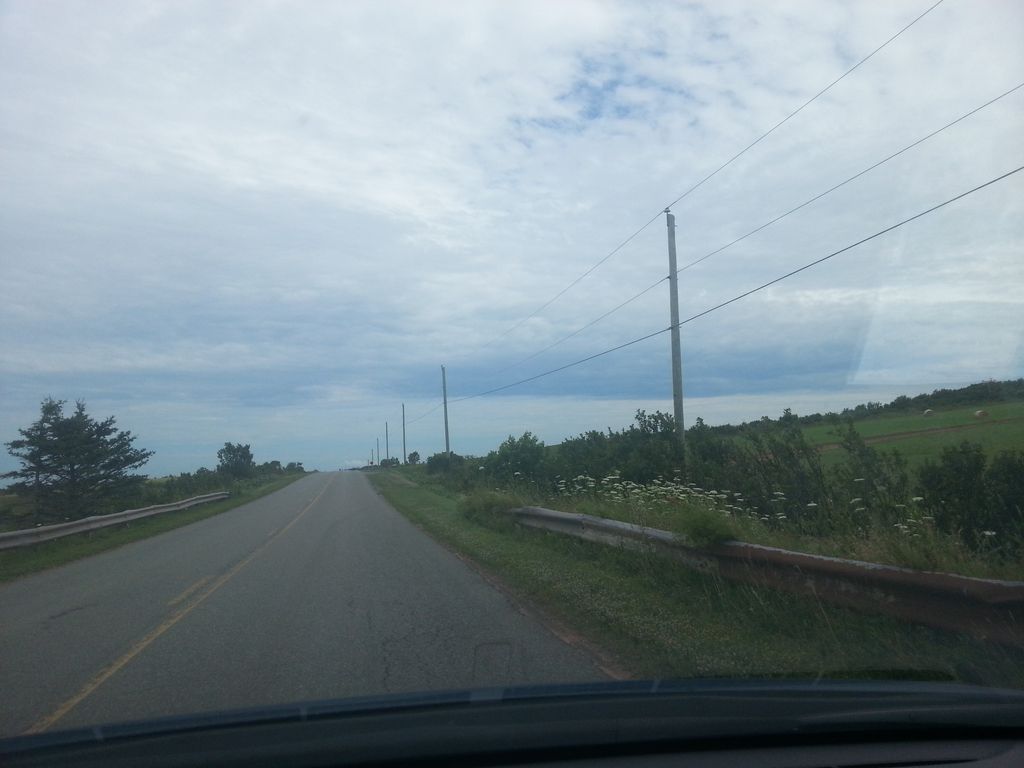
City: charlottetown